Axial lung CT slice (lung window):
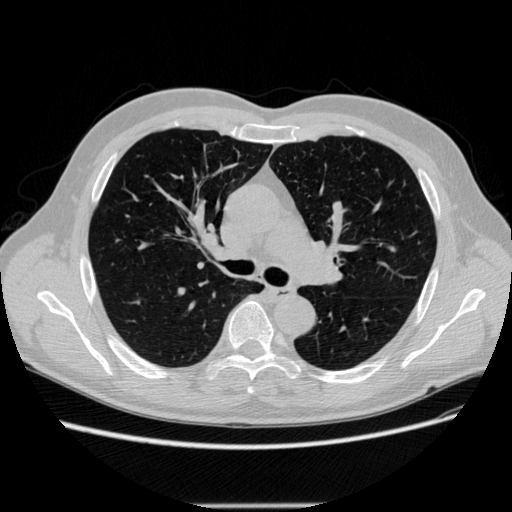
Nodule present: no